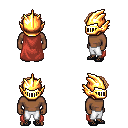
a pixel art fantasy rpg character, male body template, human, dark skin, maroon cape, white pants, light blonde curly afro hairstyle, gold helm, ghillies, four views (front, back, left, right), 2x2 character sprite sheet, small pixel art, hard edges, no anti-aliasing